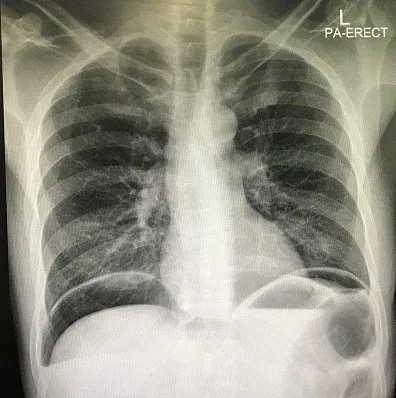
First X-ray was in ED which showed pneumoperitoneum with air fluid line.
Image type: radiology (x_ray)